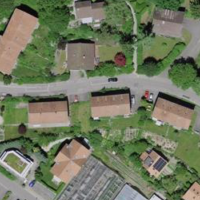
EUNIS habitat code: 55
Species observed at this site:
Prunella vulgaris